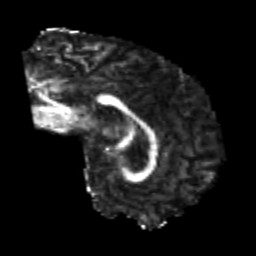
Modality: FA
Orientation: sagittal
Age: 24
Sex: male
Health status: healthy
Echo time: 0.074 s